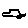
Label: car